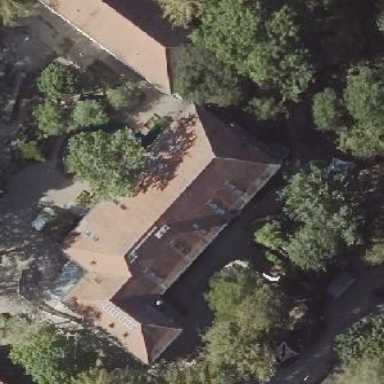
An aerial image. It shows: School building with gabled roof.